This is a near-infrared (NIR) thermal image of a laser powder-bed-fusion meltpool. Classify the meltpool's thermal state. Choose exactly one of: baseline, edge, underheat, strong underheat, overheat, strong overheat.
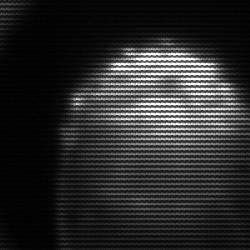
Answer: edge